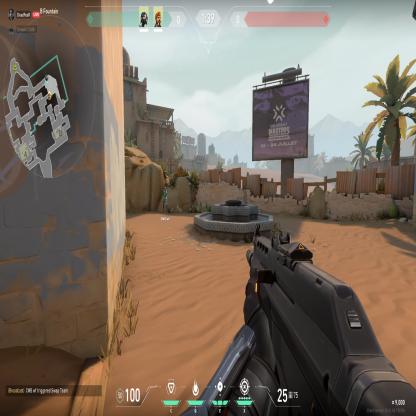
Label: teammate